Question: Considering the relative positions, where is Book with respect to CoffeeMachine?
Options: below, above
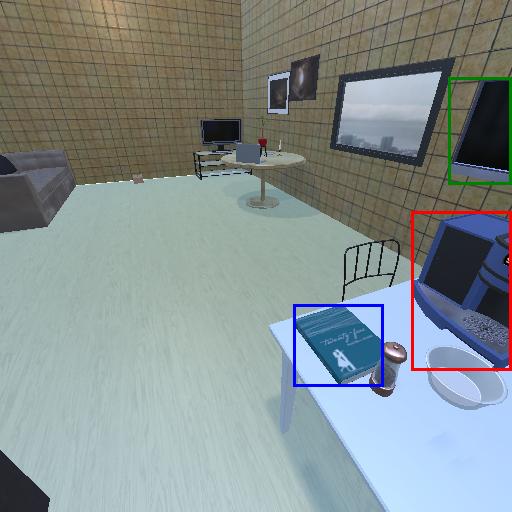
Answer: below